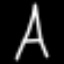
Label: The Eiffel Tower